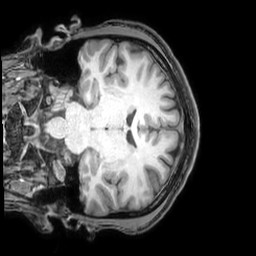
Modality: T1w
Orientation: coronal
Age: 24
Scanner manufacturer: philips
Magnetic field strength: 3 T
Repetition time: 0.007 s
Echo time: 0.003501 s